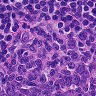
Metastatic tissue present: no